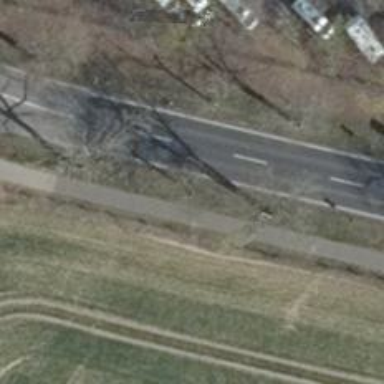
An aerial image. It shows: Avenue lined with trees.